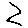
Label: zigzag